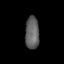
Tissue: skin
Cell type: Epithelial cells
Senescence score: 0.9043
Nuclear area (px): 444
Mean DAPI intensity: 96.574